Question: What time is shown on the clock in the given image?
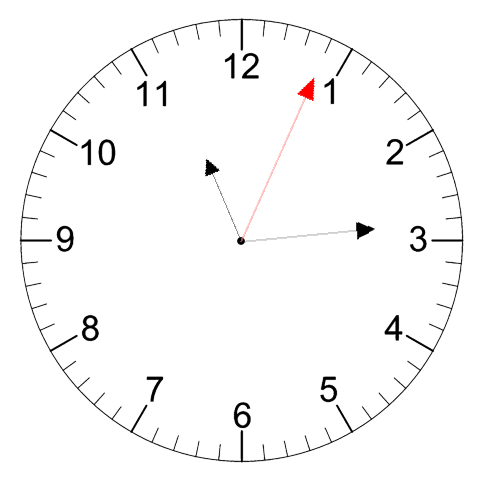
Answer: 11:14:04